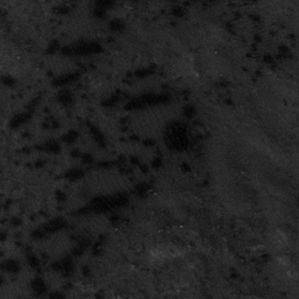
Label: frost